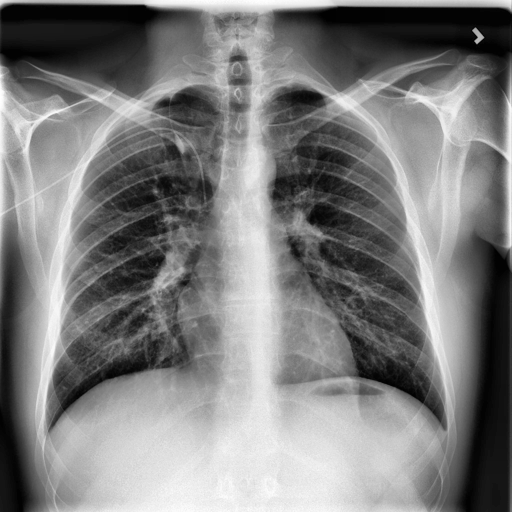
Finding: NORMAL